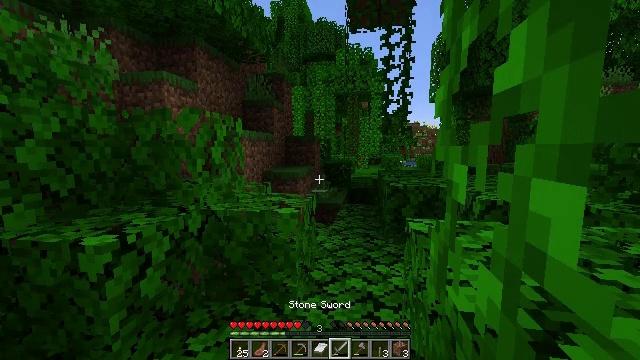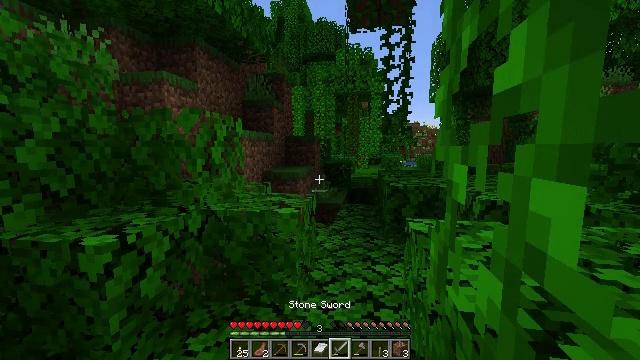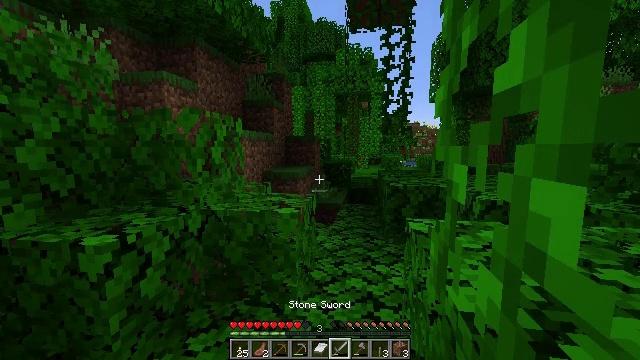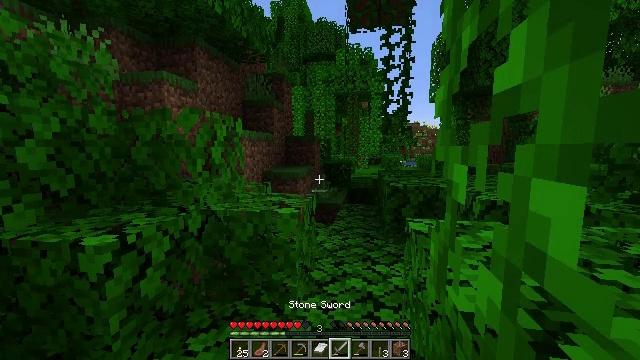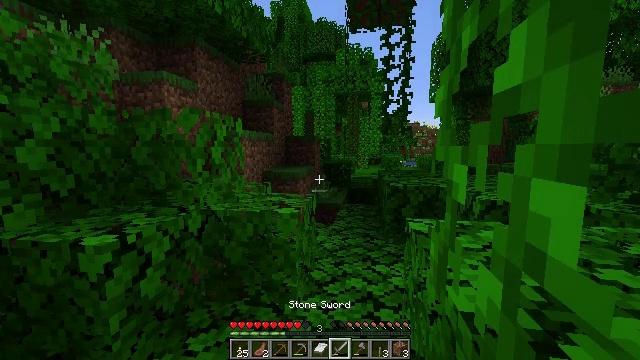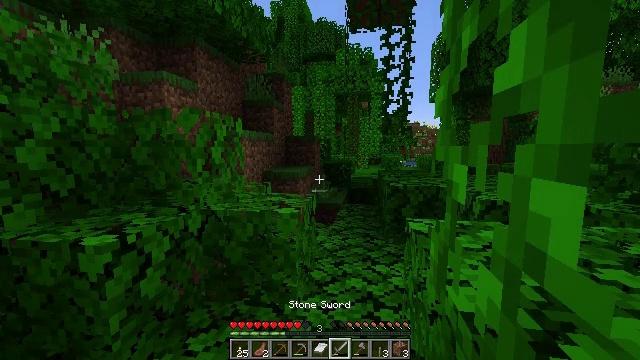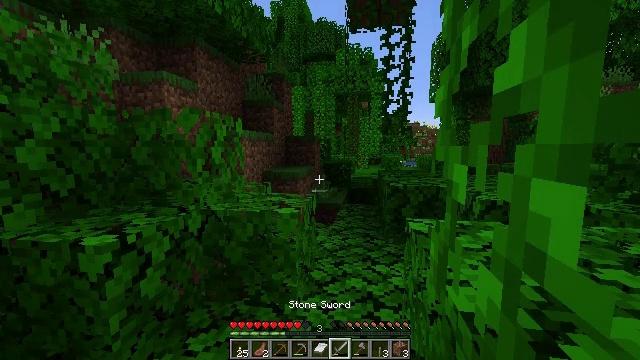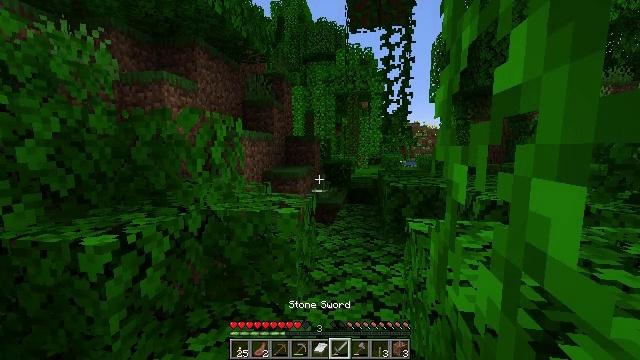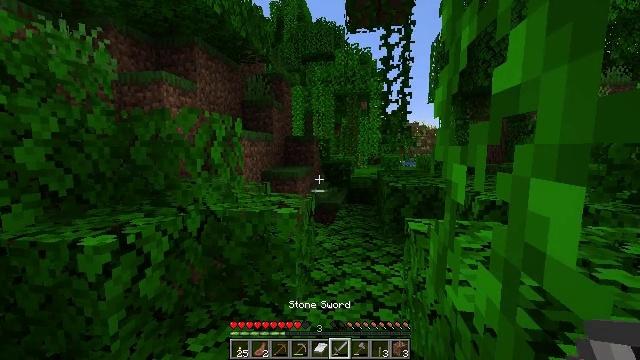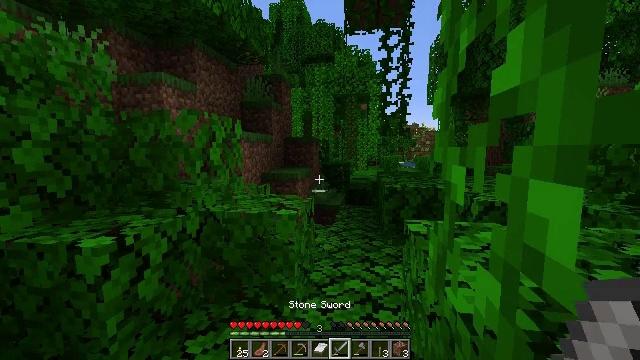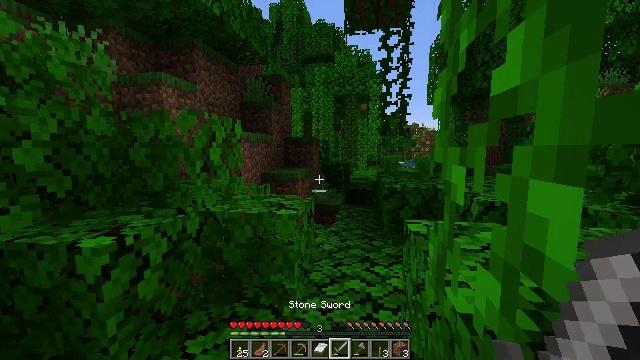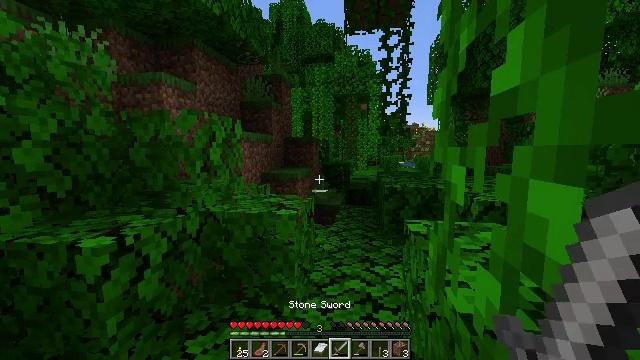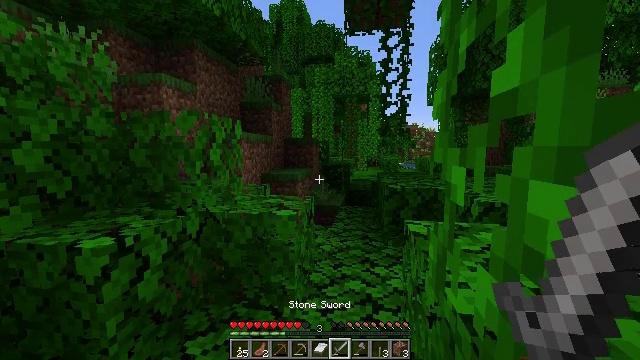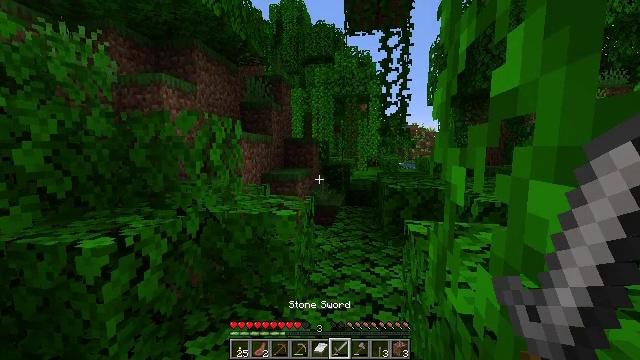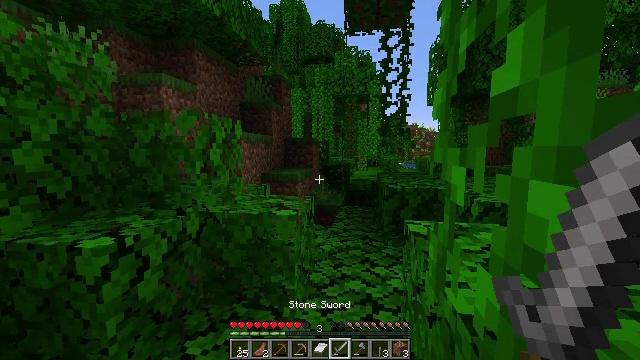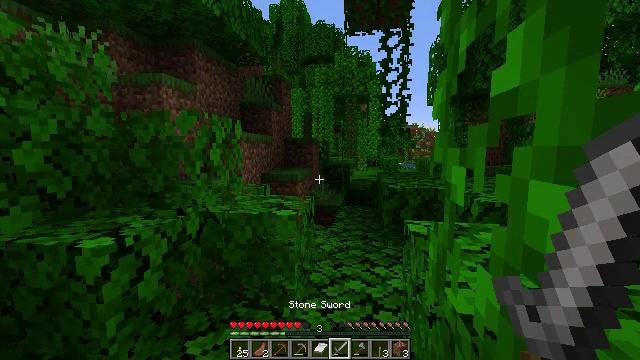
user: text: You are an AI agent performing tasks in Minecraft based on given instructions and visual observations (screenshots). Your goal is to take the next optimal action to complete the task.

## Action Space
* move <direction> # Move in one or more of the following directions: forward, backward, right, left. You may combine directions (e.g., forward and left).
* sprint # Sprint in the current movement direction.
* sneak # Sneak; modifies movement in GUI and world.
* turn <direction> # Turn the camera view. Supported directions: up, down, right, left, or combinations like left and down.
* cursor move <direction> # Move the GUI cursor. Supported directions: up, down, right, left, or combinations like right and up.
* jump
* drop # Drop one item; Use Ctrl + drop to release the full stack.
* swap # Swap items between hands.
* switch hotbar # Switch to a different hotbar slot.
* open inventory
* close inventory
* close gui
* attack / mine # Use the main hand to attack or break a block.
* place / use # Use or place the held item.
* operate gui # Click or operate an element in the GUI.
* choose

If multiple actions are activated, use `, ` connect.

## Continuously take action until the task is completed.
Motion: motion action
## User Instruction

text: Collect bamboo for crafting.
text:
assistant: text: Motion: no_op
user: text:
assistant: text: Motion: no_op
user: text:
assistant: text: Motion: no_op
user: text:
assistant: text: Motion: no_op
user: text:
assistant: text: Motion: no_op
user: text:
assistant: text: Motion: no_op
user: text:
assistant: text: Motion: no_op
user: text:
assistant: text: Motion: no_op
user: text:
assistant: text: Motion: no_op
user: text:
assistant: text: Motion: no_op
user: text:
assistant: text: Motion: no_op
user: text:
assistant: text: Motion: no_op
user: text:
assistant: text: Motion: no_op
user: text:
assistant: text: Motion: no_op
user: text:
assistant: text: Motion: no_op
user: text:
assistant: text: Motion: no_op
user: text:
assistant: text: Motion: no_op
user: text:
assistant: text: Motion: no_op
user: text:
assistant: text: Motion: no_op
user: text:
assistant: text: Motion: no_op
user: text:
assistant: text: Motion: no_op
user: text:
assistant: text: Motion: sprint
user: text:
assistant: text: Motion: sprint
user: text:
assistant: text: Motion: sprint
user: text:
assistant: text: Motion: sprint
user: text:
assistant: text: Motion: sprint
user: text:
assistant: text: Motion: sprint
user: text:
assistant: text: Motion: move forward, sprint
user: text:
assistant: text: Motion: move forward, sprint
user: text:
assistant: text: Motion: move forward, sprint